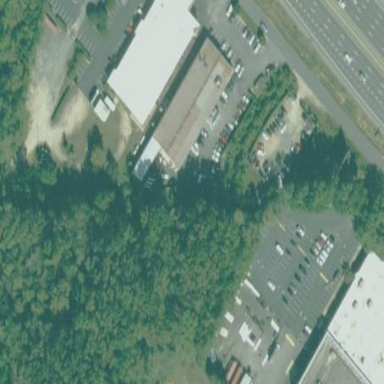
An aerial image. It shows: Commercial building used as car repair shop.